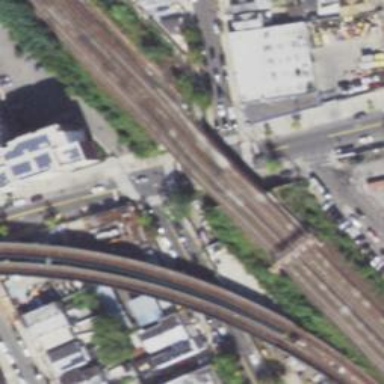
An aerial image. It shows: Railway bridge with electrified rail tracks.